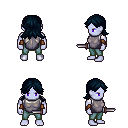
a pixel art fantasy rpg character, male body template, dark elf, purple skin, steel chest armor, teal pants, raven loose hair, cloth bracers, dagger, four views (front, back, left, right), 2x2 character sprite sheet, small pixel art, hard edges, no anti-aliasing